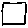
Label: square